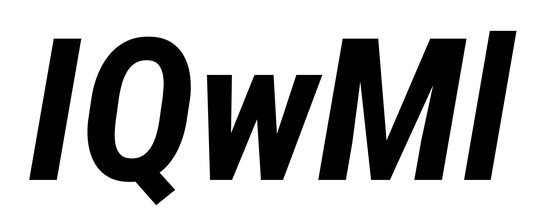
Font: Roboto-Italic_Condensed_Bold_Italic